Question: I am trying to import some RDF triples into my datastore. I use the s-put script inorder to do this. But when i try to execute the script, I get an error :
The error reads :
'''
405 Method Not Allowed: PUT http://localhost:3030/dataset/data?default
'''

What am I doing wrong?
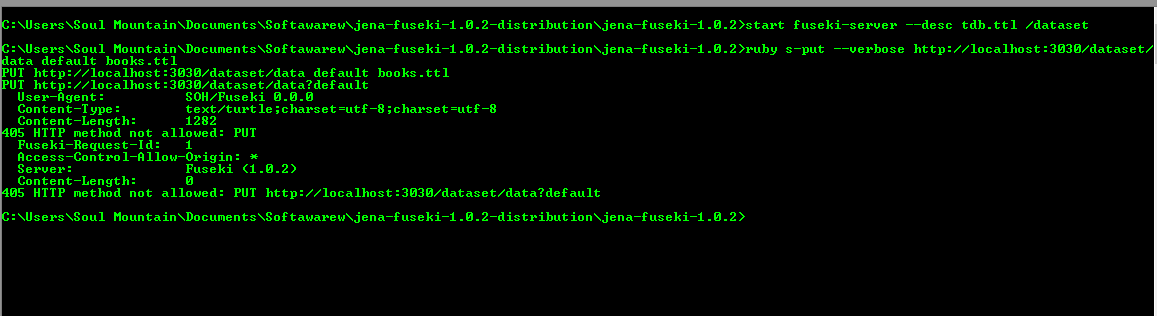
Answer: It's a read-only endpoint. Add "--update" to the Fuseki server command line.